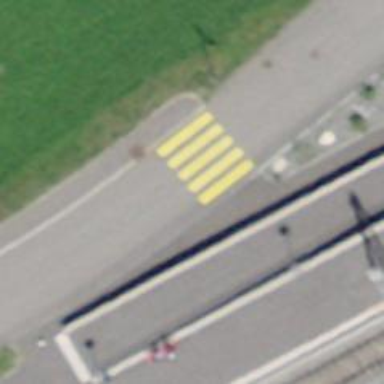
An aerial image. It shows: Marked road crossing.